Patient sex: M
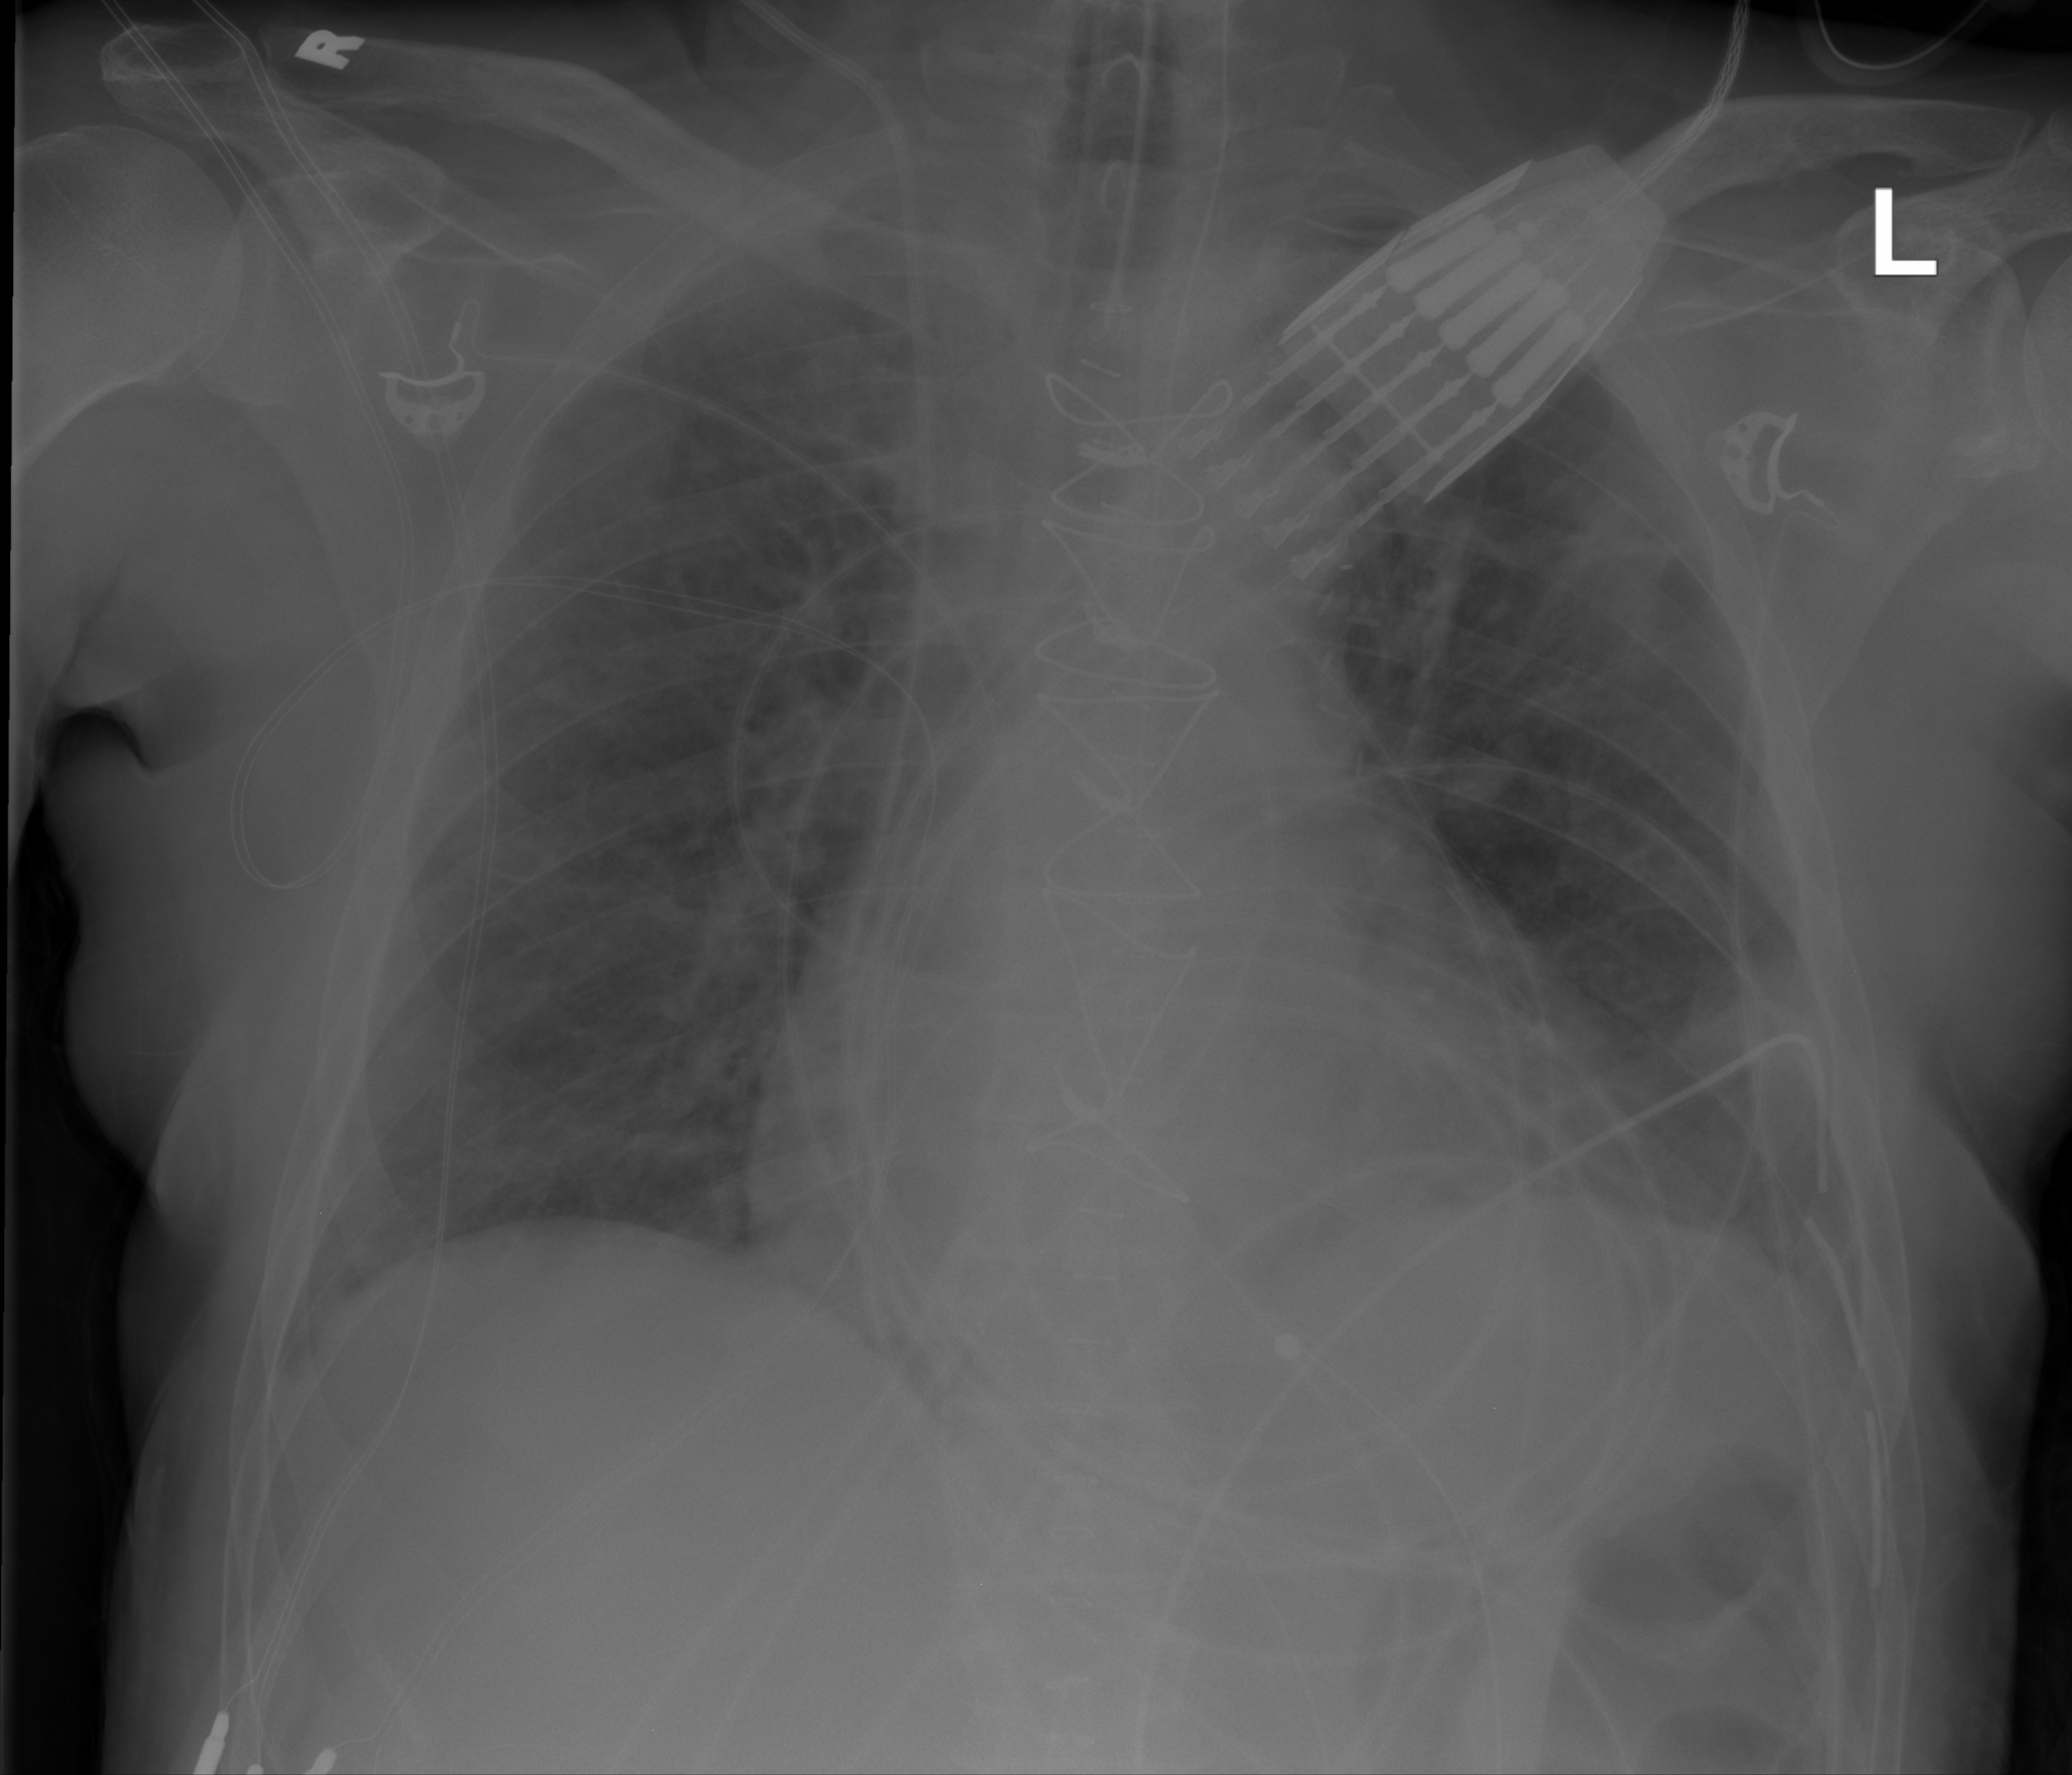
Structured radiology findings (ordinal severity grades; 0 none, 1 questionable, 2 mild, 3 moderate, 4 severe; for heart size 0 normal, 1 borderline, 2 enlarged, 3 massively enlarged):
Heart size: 2
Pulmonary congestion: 2
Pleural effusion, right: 0
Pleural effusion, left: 0
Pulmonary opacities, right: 3
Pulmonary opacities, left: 2
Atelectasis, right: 2
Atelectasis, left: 2